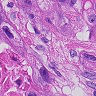
Metastatic tissue present: yes